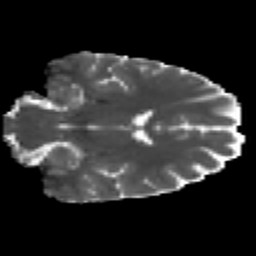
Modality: MD
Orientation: coronal
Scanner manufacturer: ge
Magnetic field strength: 3 T
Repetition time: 7.98 s
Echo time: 0.0701 s